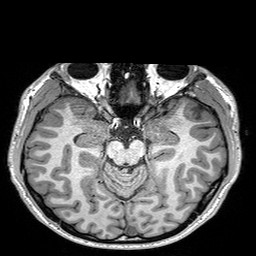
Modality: T1w
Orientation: coronal
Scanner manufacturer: siemens
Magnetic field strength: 3 T
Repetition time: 2.3 s